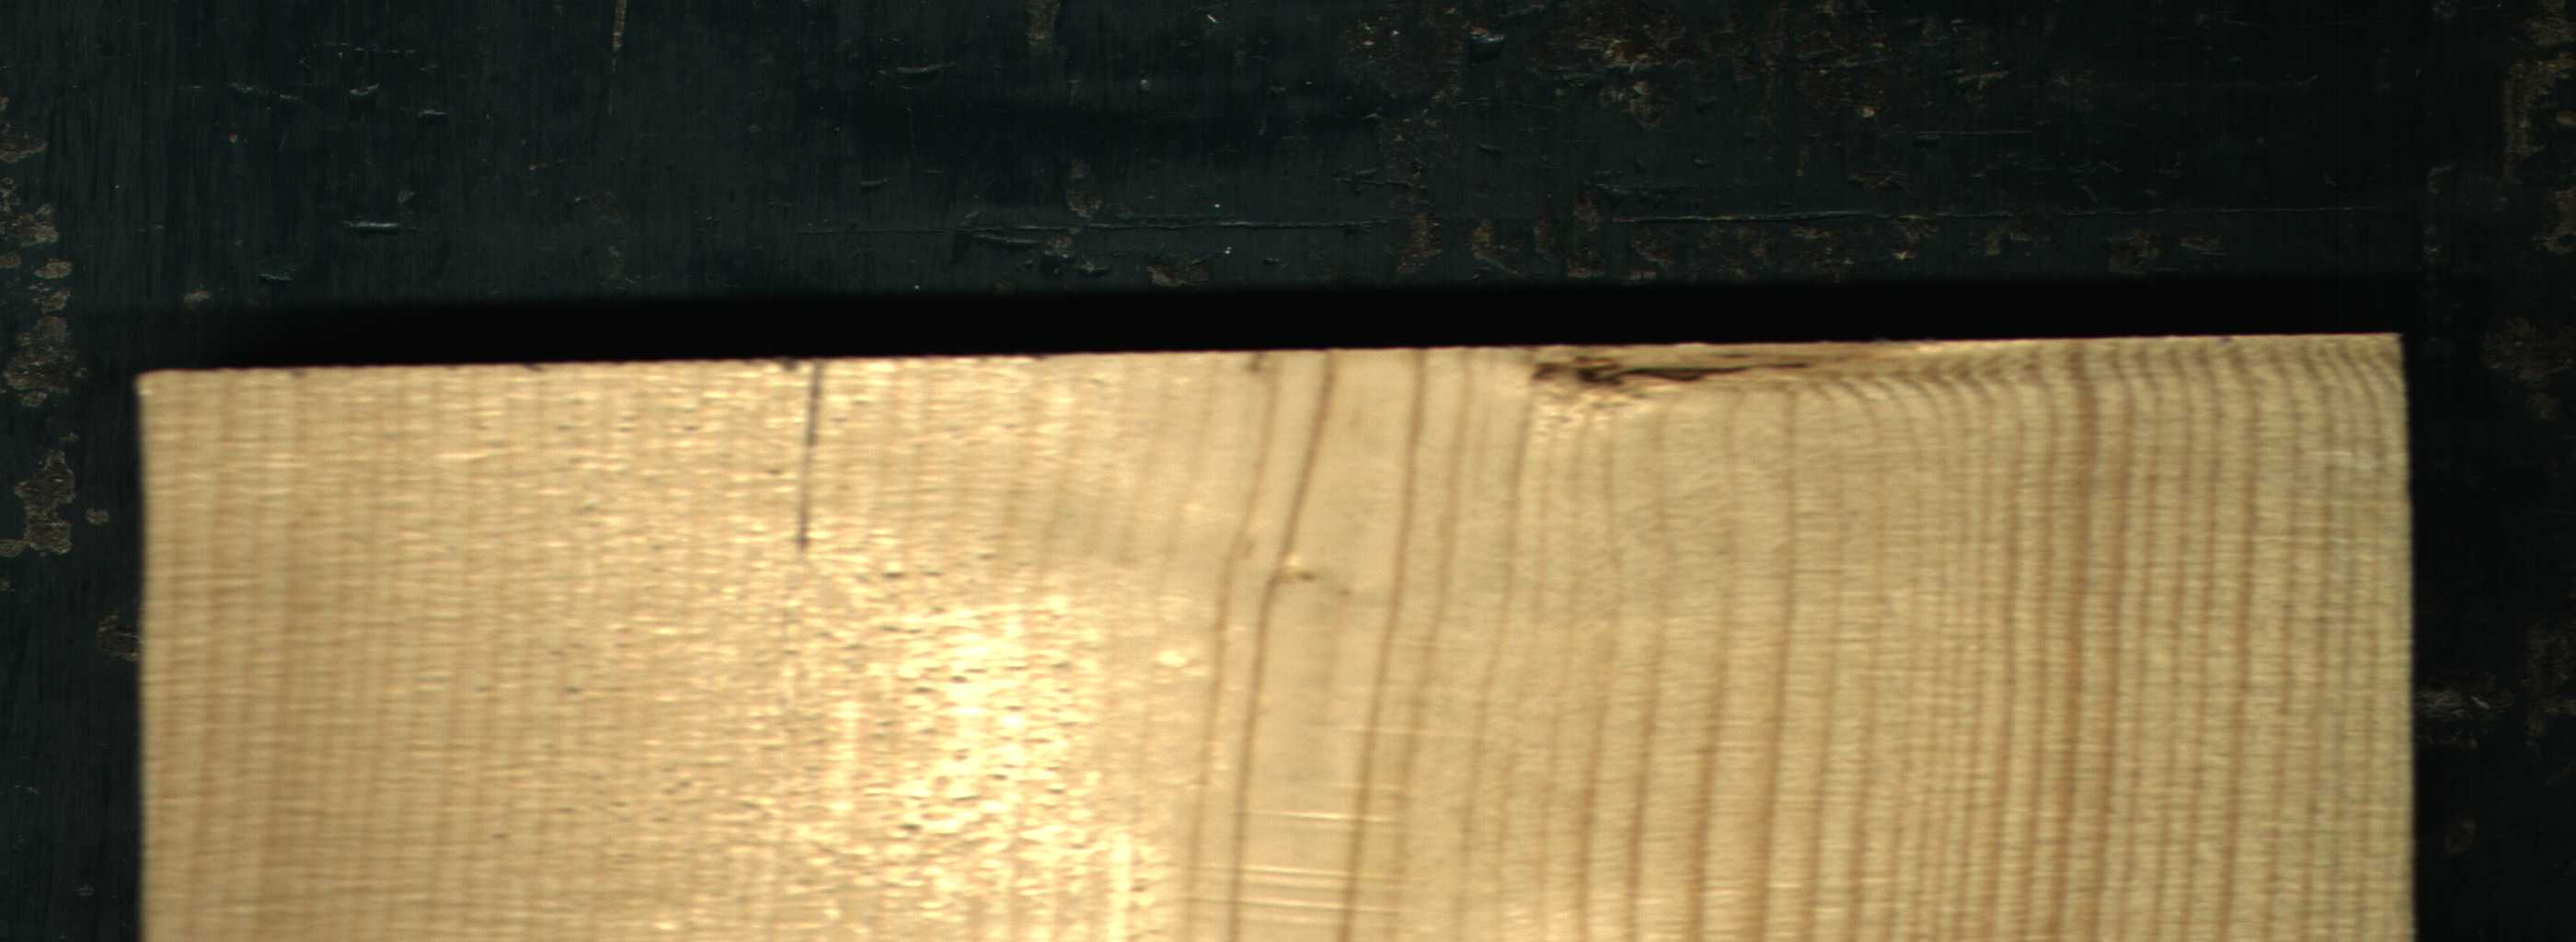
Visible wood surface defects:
Crack
Dead_Knot